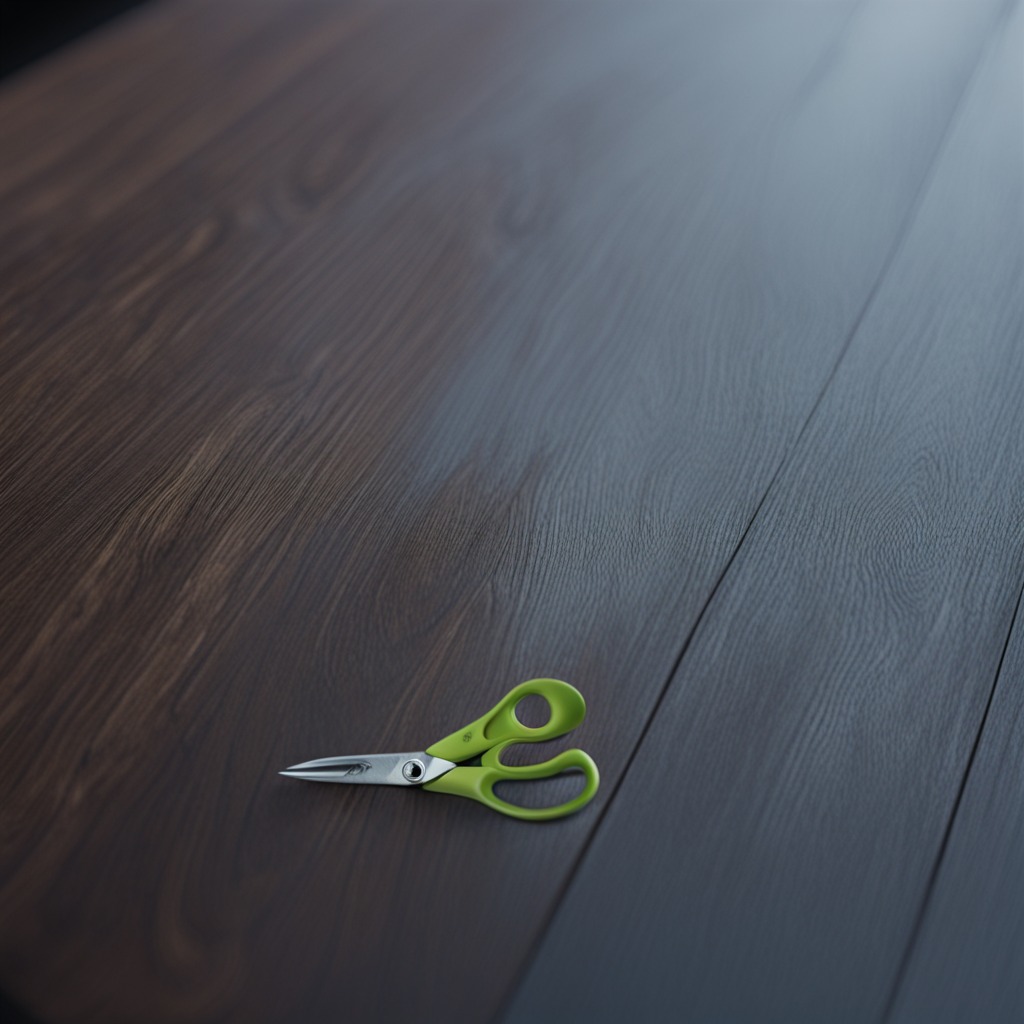
A scissor is lying on a table in a small garage at twilight.